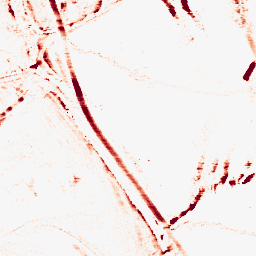
Category: morphological
Decomposition family: morphological_rect
Decomposition parameters: operation: opening
width: 10
height: 3
Upsampling method: sinc_blackman
Upsampling parameters: scale: 2
kernel_size: 8
Upsampling scale: 2